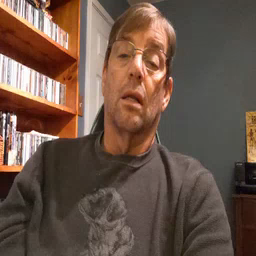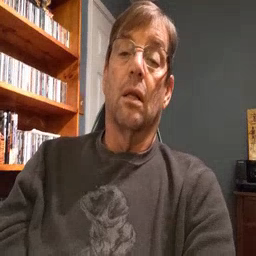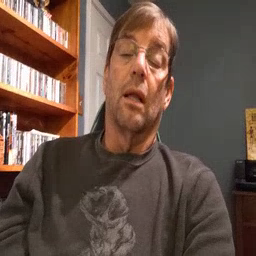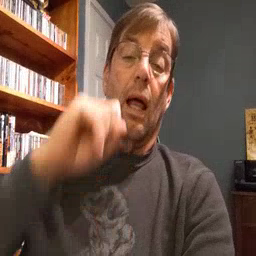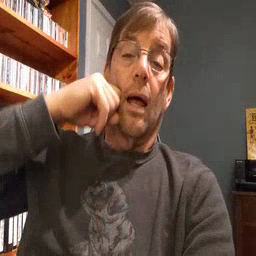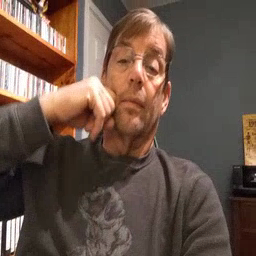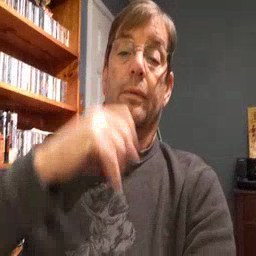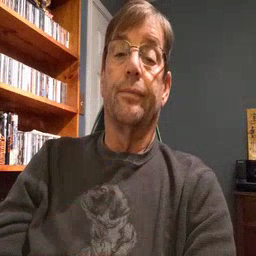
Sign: apple